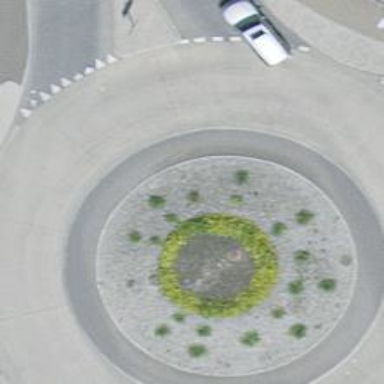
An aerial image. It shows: Secondary road around roundabout.